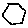
Label: hexagon